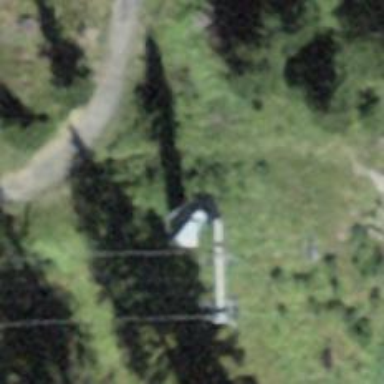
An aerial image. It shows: Pylon for aerialway.